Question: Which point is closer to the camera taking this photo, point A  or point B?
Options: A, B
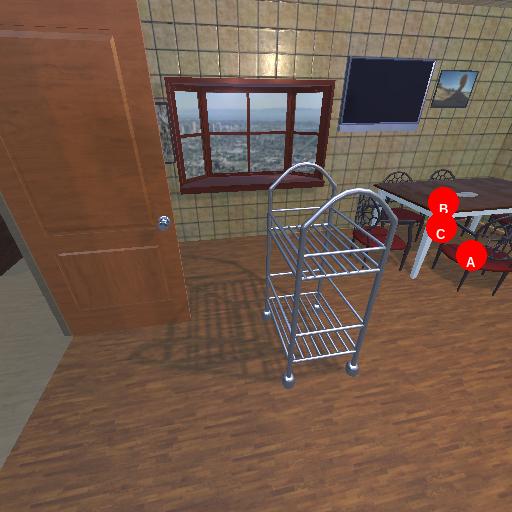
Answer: A